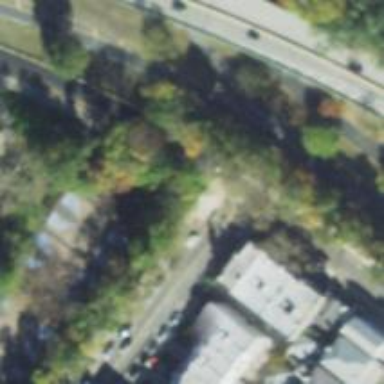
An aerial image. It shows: Cycleway.